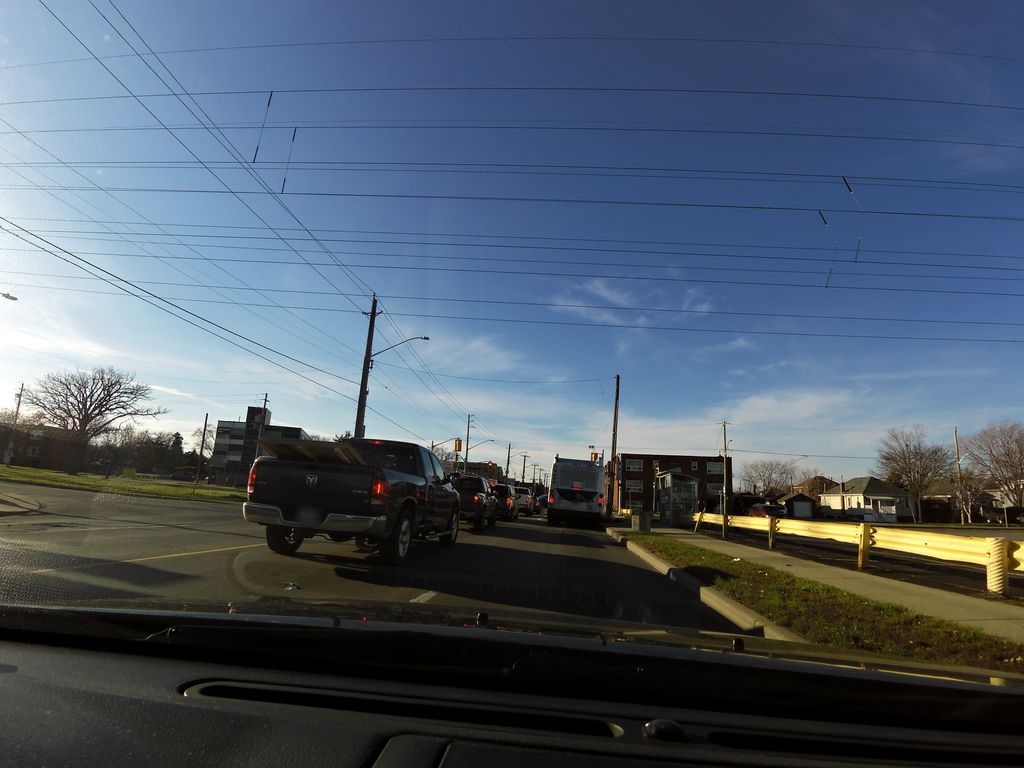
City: hamilton